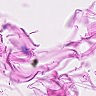
Metastatic tissue present: no